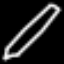
Label: pencil